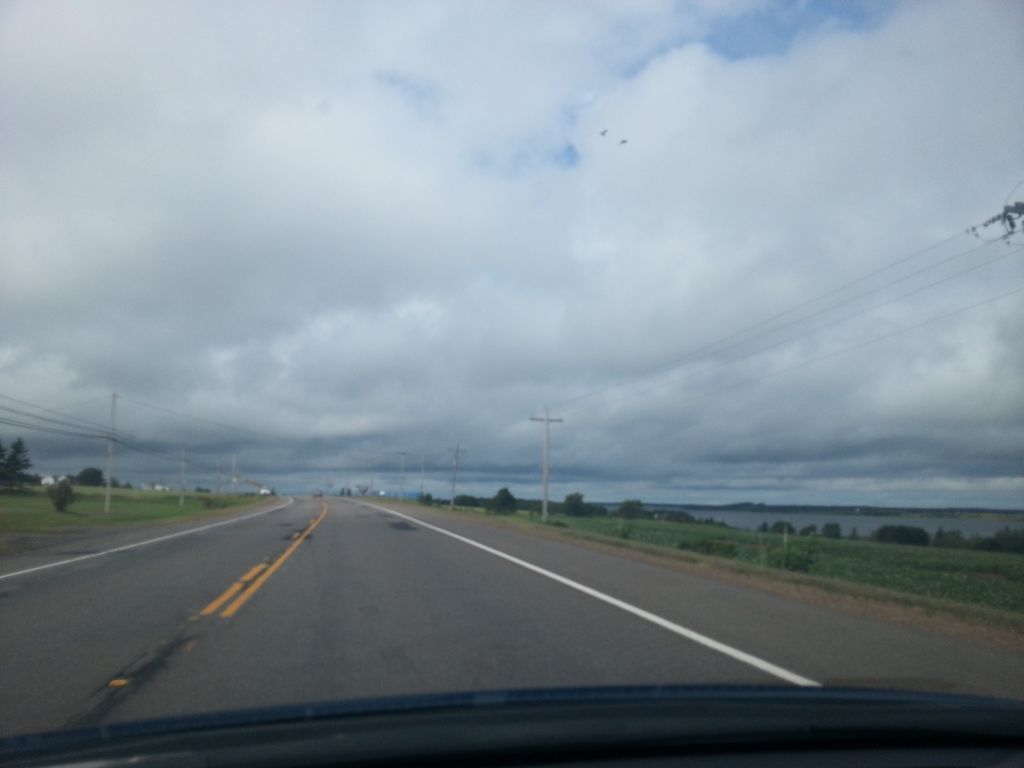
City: charlottetown